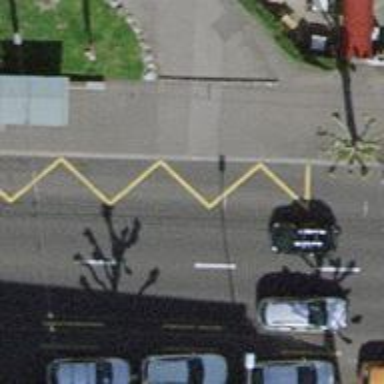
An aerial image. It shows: Bus stop with sheltered platform for public transport.